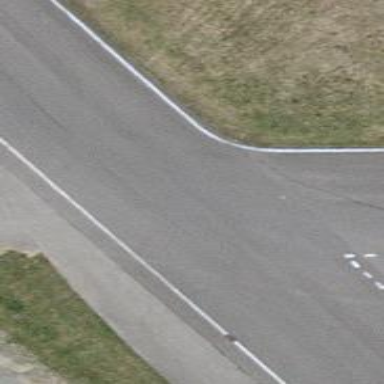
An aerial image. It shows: Asphalt raceway designed for motor sports.